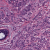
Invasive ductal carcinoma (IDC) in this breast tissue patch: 1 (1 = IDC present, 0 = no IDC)